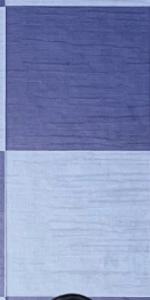
Label: Empty